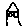
Label: house